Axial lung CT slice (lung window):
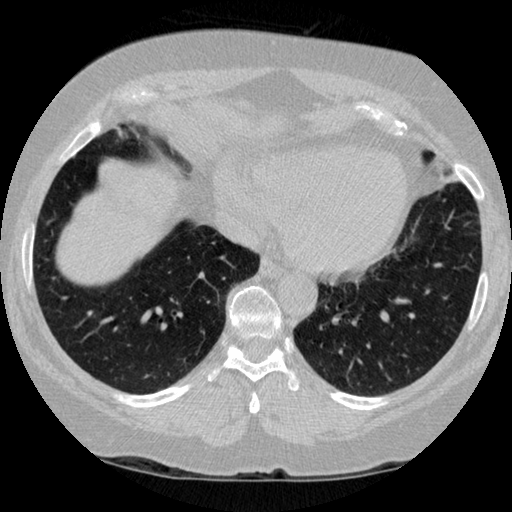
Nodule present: no